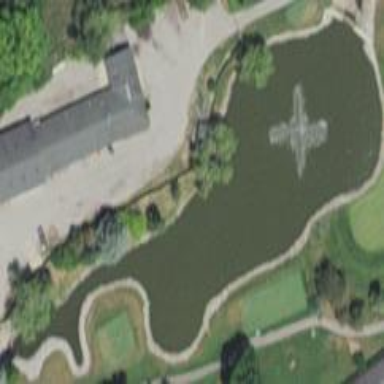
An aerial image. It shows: Golf course feature - water hazard.